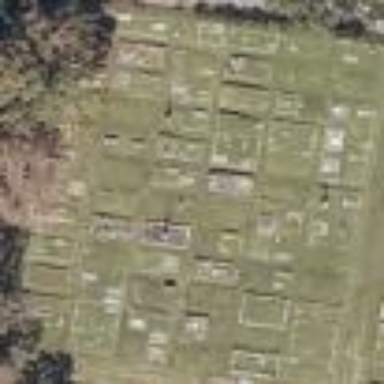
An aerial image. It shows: Sector within cemetery.